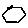
Label: hexagon